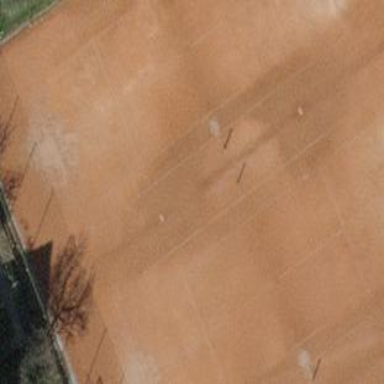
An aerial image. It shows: Tennis court on pitch designated for leisure land.